Question: I m actually reading tones of articles concerning microservices architecture, but, it seems that they are dealing the things the easiest way possible, without going deeper in explanations.
To explain you my questions, I will show you my actual little architecture :

So, here's what I want to use. Before making anything technically, I need more theoretical informations.
I have some mobile and browser based customers, able to connect themselves on an application, getting their user informations and able to consult billing informations about what they bought.
On a monolithic application, I would use this architecture :
- Presentation layer with Mobile / Angular-Ember
- Business layer with a REST API with NGINX in front of that
- DAL with a standard MySQL database
- Scalability would be applied only on X-axis
I want to use a microservice architecture in this case, because it's "domain scalable" and really flexible (and to learn a bit more about it of course).
On the schema, in each service, there is the only HTTP URL exposed by the API concerned.
In the (1) flux, "mobile" send an http request on <URL>.
In my mind, the APIGateway is able to ask a standard Service Registry (Eureka, ZooKeeper, or something else) is able to find if a AuthSrv is accessible and can retrieve his network address. Then the ApiGateway can request the AuthSrv and respond to the server
Is that a good way to make it work ? Isn't there a latency problem when dealing with X machines to access a data ?
The flux (2) consults the service registry. How can the service registry understand that every requests on /auth, even on children url like /auth/other (if it was exposed) are related to this service on this address ip:port ?
The flux (3) is showing that the service registry has an available AuthSrv. The (3 bis) show the other : no AuthSrv is available. In a little application, we can admit that we lose sometime of disponibility, but in a big system, where hundred of services are linked, how can we handle service deficiency ?
In an other post, I was asking how to store a billing information because it's related to a user, from another service, and another database.
In a standard architecture I would have :
'''
{
billingInformations:{...},
billingUser:ObjectId("userId")
}
'''
In a microservice architecture, somebody recommended to use :
'''
{
billingInformations:{...},
billingUser:"/user/12365" // URL corresponding the the user Resource in the other service
}
'''
Is this the best way to handle "service data sharing" and not couple the services ?
When should I prefer using AMQP protocol instead of HTTP protocol in this specific case ?
Thanks for advance
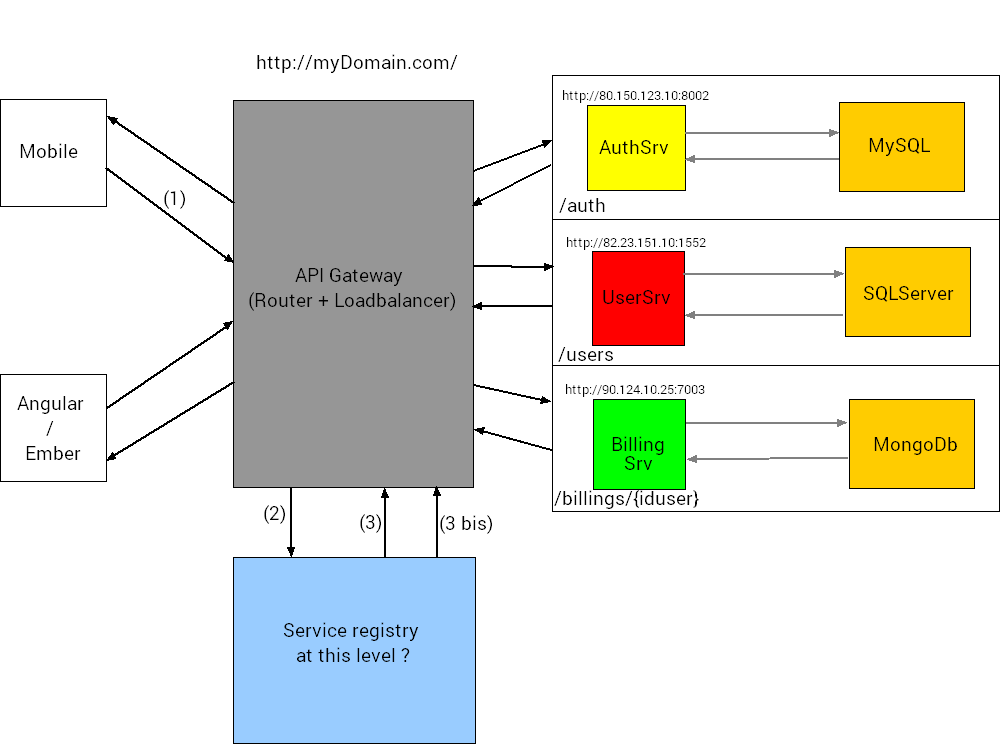
Answer: > a/
No, Service Registries like Zookeeper are in-memory guaranteeing high throughput and low latency.
> b/
In Service Registries like Zookeeper you can make filesystem path like registering of services. For example /App1/Service1 and /App1/Service2
> c/
Not really clear what is the problem is.
> d/
The pattern recommended by somebody is the <URL> pattern which is recommended for API response.
> e/
AMQP is only required when communication required in between Services. Should never directly call the API of another service directly from one service.
> c/
In that case you need to implement fallback logic. For example if a service is not available, times out or any other failure some actions need to be taken. Tools like Netflix's <URL> helps to achieve this.
> e/
The communication pattern must be symmetric not asymmetric. Just like below,
This pattern will enable loose coupling between microservices thus enabling flexibility.